Field crop: maize
Growth stage: 2
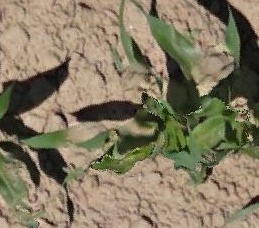
Species: maize